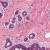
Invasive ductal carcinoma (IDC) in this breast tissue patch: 0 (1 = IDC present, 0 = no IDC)